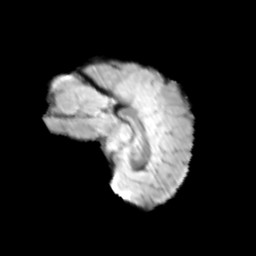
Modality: T2w
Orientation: sagittal
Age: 10
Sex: female
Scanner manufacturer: siemens
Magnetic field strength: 3 T
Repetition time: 3.8 s
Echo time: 0.07 s